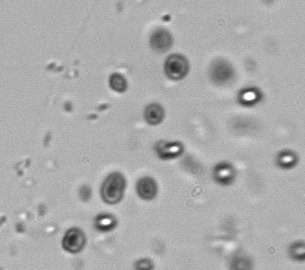
Label: Phaeocystis